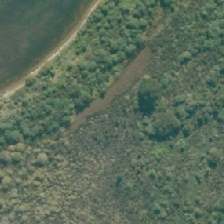
Land cover: broadleaved_indigenous_hardwood